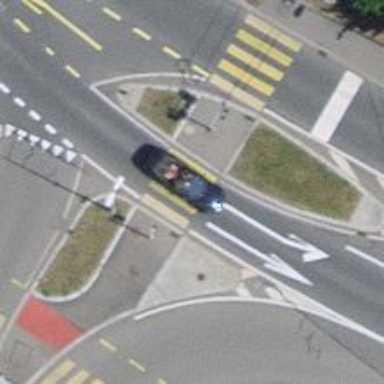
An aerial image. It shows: Kerb serving as barrier.